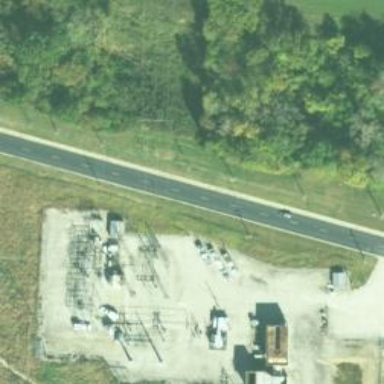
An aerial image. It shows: Industrial area with fence. This location houses power plant.